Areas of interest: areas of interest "Sport and cultural"
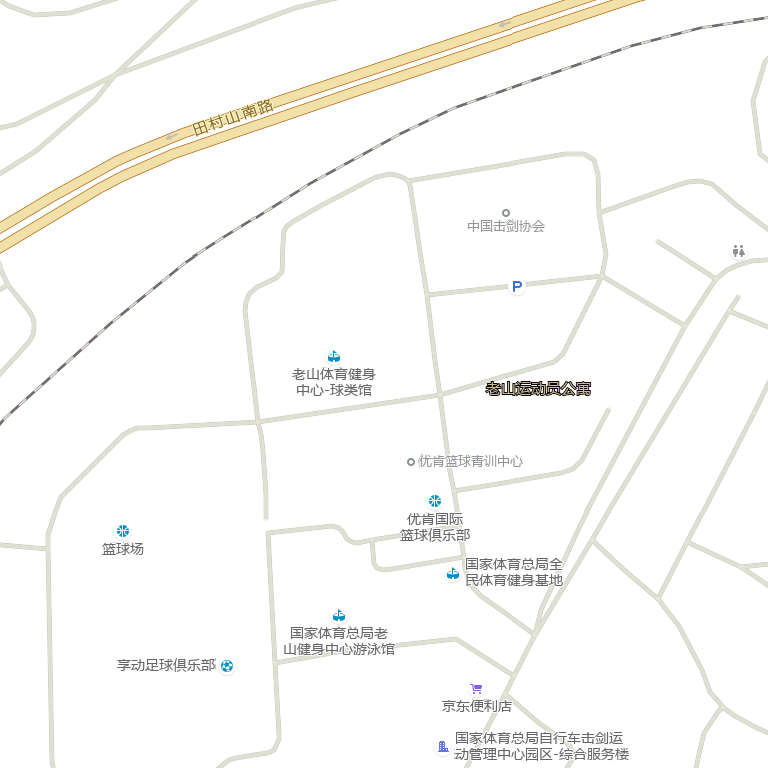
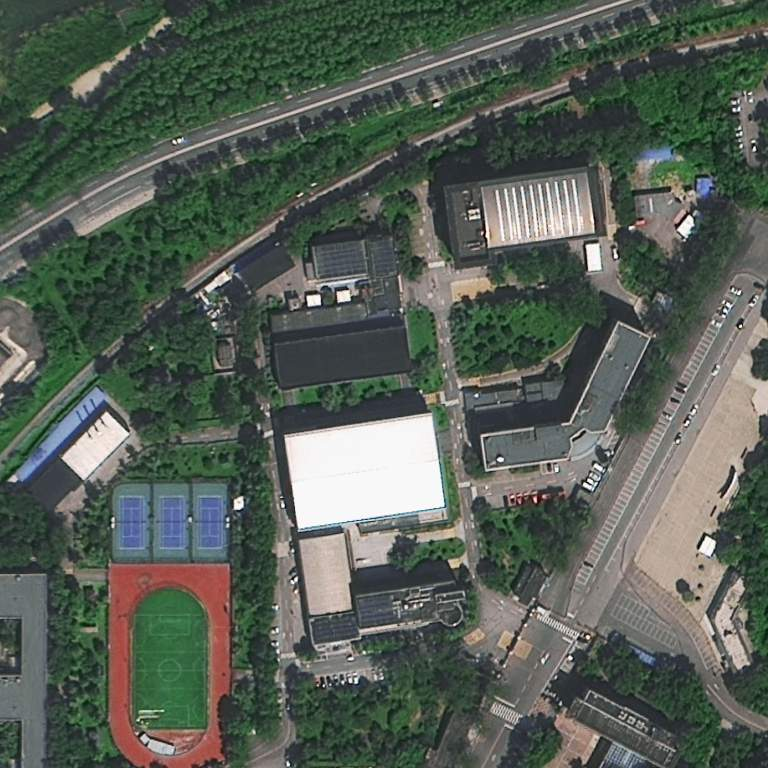